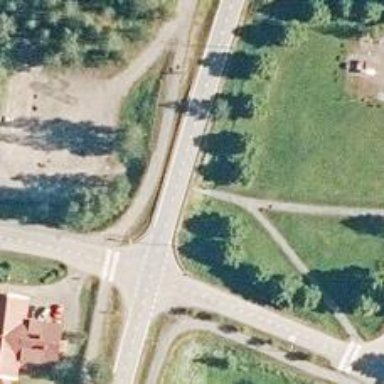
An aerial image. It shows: Cycleway.